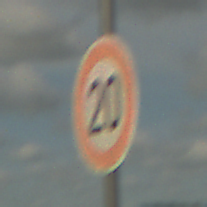
Verkehrszeichen: Geschwindigkeit20
Umgebung: Outdoor, RoadRail
Tageszeit: Midday
Wetter: PartlyCloudy
Licht: Natural
Jahreszeit: NotSpecified
Kontrast: HighContrast